Question: I made a small application that should connect to an remote Oracle database running inside a virutal machine (W8.1).
On a sucessfull connection a showmessage should popup.
I folled those steps to ensure my application is able to connect:
<URL>
The application uses FireDac's Oracle 'FireDAC.Phys.Oracle' driver to connect and 'TFDGUIxLoginDialog' to login.

Nothing really special indeed:
'''
procedure TForm1.Button1Click(Sender: TObject);
begin
FDConnection1.Connected := True;
end;
procedure TForm1.FDConnection1AfterConnect(Sender: TObject);
begin
ShowMessage('Connected');
end;
procedure TForm1.FDConnection1Error(ASender: TObject;
const AInitiator: IFDStanObject; var AException: Exception);
begin
ShowMessage(AException.ToString);
end;
'''
This is working fine and quick in Windows 8.1 and 10.
However in Mavericks i get the 'OID generation failed' error as shown in the picture.
It doesn't matter if i use the VMs IP or DNS name to connect. It won't connect at all.
Oracle's SQL Developer is able to connect, tho.
The Oralce SQL Developer takes about 15 - 20s until it establishes a connection to the database.
My application isn't even trying that long to connect. It fails after ~7s.
Maybe it times out before a stable connection is available?
If so, is there any way to extend the login process time before throwing errors?
Or maybe this is a complete other problem?
Please note that i spent about 5 hours figuring out this problem already without success.
Any help is greatly appreciated.
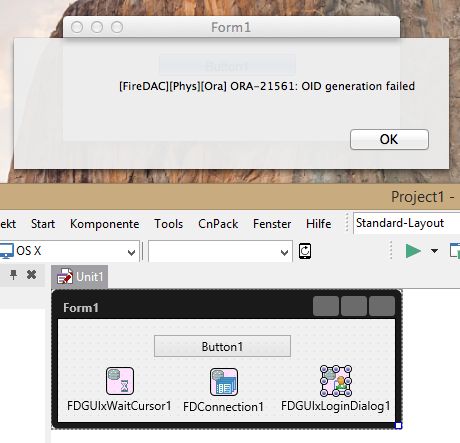
Answer: Ok here is what went wrong.
The host file of my OSX Mavericks guest system was incorrect.
Like @whosrdaddy posted you have to change your host file like explained in this link: <URL>
I did enter the Devicename one can find in Sharing -> Devicename in the OSX Control Panel.

So what i did was entering this name in the host file.

However i was using the .
I got the correct name by using 'echo "127.0.0.1 $(hostname)' which printed the correct name: '127.0.0.1 LionVM.local'.
I didn't use this VM in a long time and probably forgotten that i renamed the devicename after upgrading to Mavericks some time ago.
Now my application is able to connect.